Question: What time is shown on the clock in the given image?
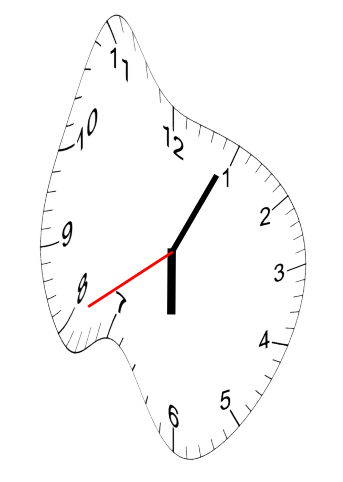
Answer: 06:04:40